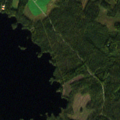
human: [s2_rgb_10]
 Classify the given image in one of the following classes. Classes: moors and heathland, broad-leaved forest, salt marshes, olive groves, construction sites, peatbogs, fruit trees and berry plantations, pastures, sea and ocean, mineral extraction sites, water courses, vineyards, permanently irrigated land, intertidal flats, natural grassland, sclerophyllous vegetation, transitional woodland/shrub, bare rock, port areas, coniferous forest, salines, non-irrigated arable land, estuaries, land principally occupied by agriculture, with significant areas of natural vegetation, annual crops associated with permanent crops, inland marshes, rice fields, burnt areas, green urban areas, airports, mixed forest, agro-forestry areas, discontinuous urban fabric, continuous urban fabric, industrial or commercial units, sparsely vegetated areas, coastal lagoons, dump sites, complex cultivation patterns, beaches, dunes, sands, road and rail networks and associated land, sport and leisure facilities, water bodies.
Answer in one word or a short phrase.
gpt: land principally occupied by agriculture, with significant areas of natural vegetation, coniferous forest, mixed forest, water bodies